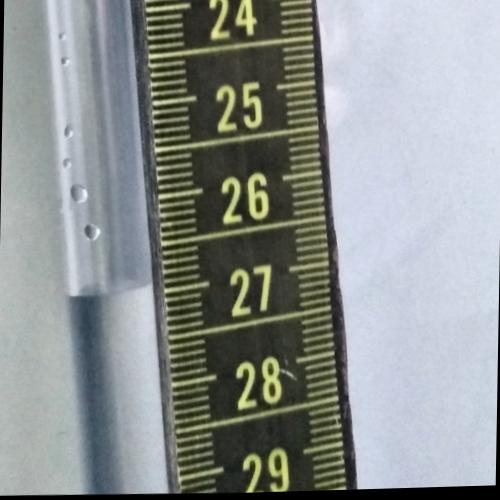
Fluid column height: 26.9 cm